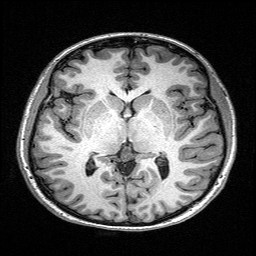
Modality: T1w
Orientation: coronal
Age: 27
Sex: female
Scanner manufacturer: siemens
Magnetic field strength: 3 T
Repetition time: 2.4 s
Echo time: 0.03 s